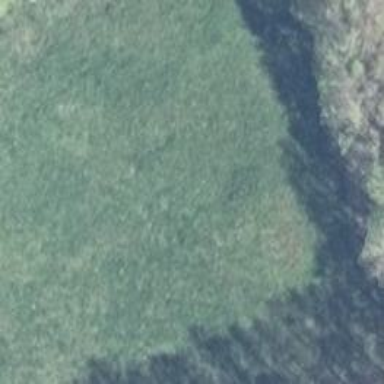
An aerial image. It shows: Beautiful meadow.